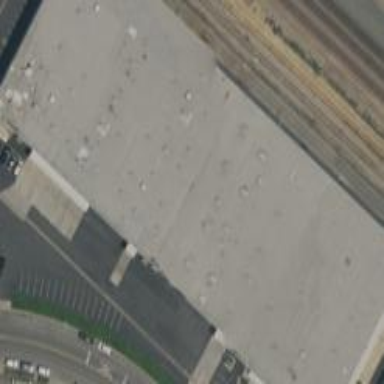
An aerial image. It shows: Warehouse.